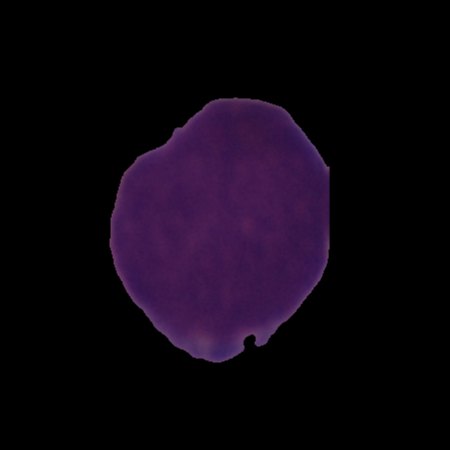
Label: cancer